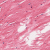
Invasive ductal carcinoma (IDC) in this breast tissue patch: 0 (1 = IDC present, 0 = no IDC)